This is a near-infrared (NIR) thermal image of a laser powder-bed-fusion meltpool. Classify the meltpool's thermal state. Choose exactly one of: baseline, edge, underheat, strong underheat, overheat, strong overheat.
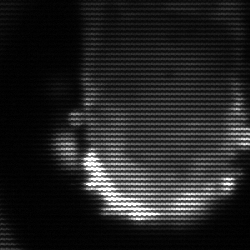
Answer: baseline